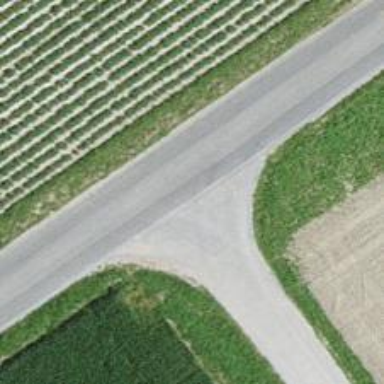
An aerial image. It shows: Gravel track with grade 2 quality.